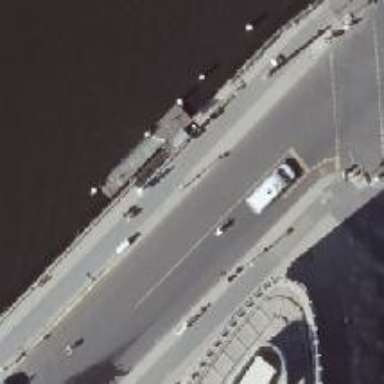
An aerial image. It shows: Ferry terminal with stop position for public transport.